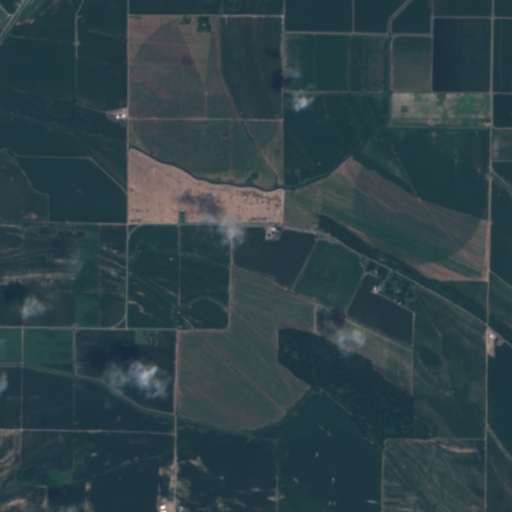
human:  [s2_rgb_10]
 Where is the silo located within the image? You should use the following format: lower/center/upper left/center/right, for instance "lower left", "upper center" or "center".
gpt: The silo is located in the center right of the image.
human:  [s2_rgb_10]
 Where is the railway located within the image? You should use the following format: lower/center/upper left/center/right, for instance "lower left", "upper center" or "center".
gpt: The railway is located in the upper of the image.
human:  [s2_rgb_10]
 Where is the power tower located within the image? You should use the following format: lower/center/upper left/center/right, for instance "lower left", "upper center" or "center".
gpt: There is no power tower in the image.